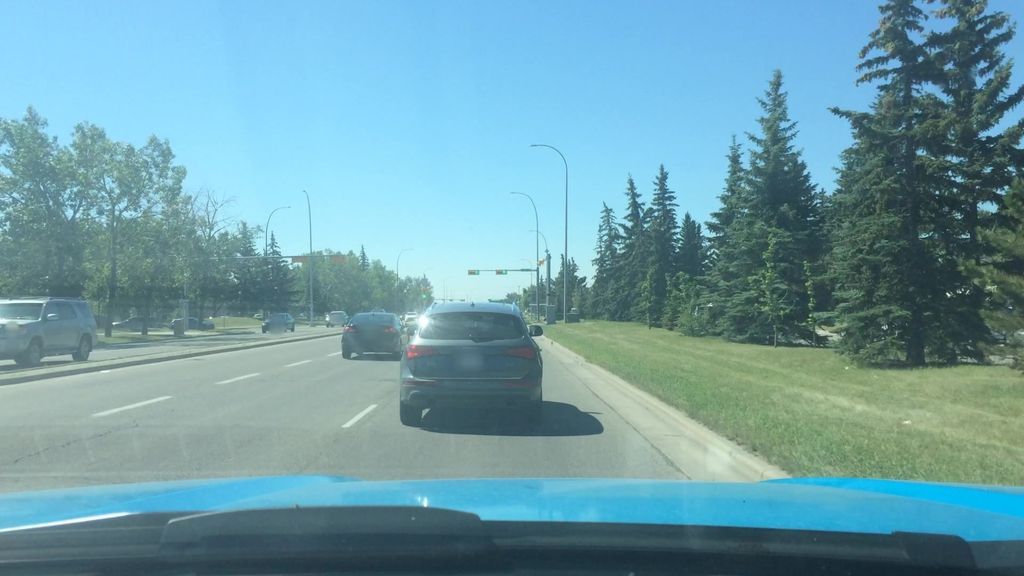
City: calgary